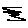
Label: zigzag